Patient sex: M
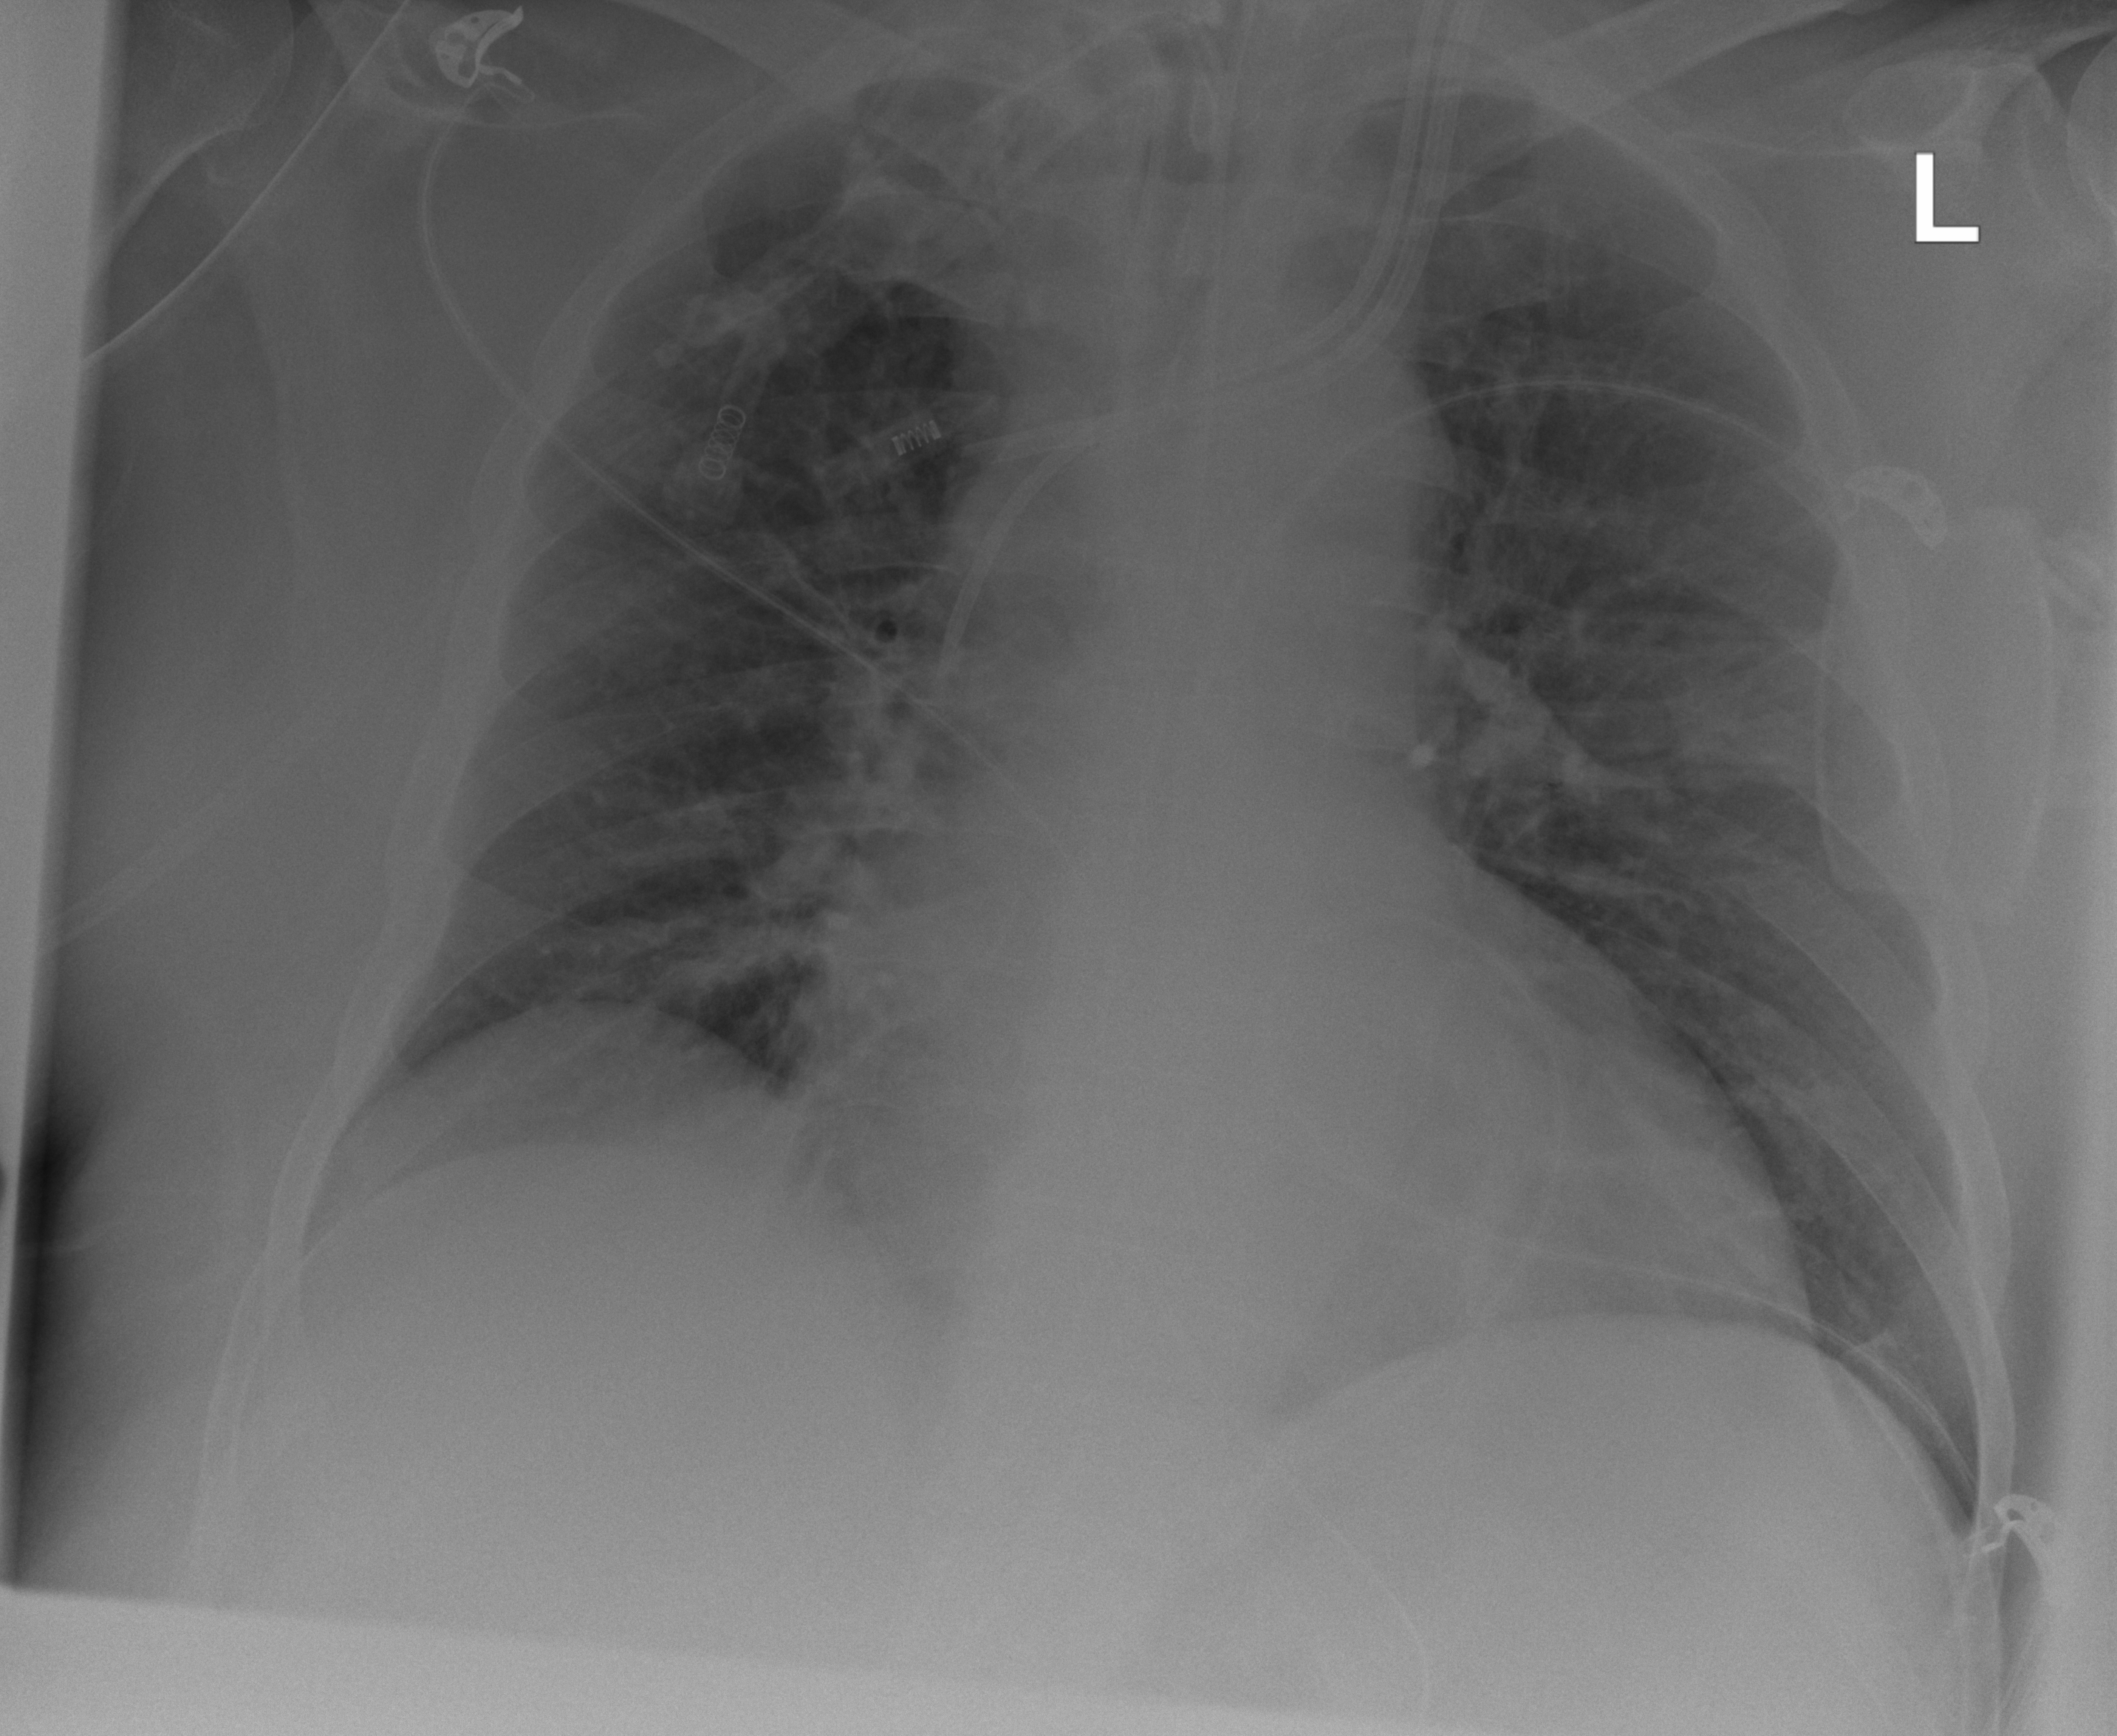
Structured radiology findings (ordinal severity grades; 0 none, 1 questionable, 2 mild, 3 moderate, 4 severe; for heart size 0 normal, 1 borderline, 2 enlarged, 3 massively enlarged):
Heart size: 2
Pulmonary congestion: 1
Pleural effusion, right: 0
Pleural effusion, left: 1
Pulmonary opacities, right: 0
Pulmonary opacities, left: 0
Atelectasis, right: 0
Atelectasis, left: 0